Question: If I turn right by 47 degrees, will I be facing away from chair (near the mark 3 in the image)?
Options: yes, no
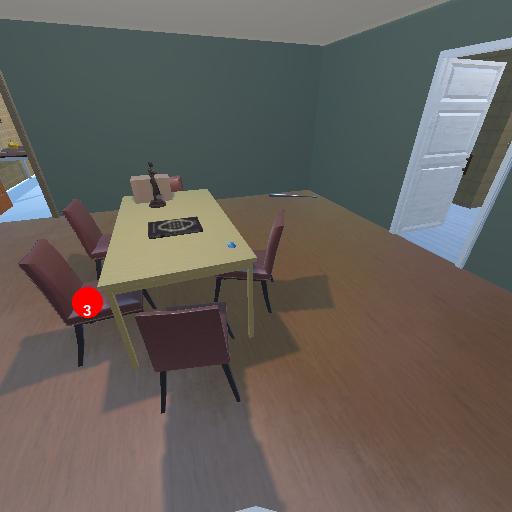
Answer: yes